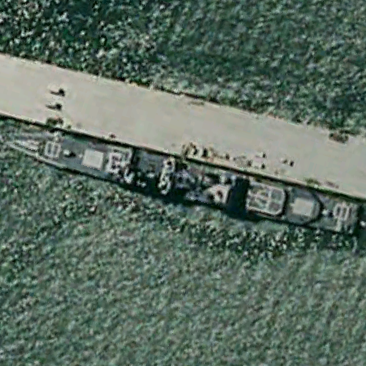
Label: cruiser